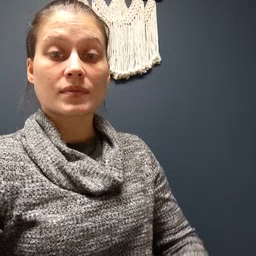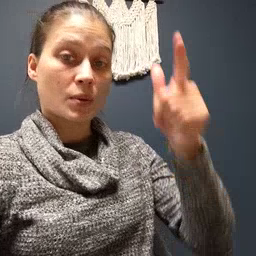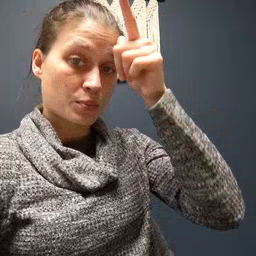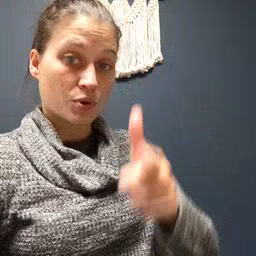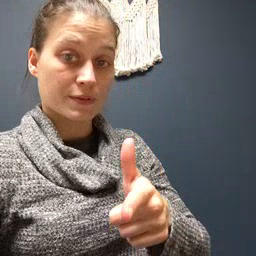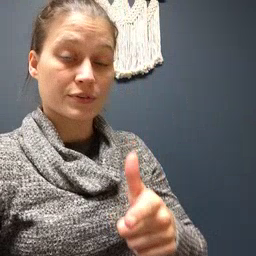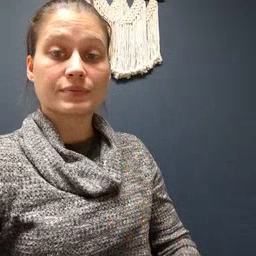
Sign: brother